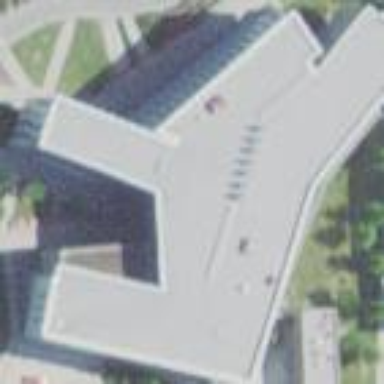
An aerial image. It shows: View of university building.